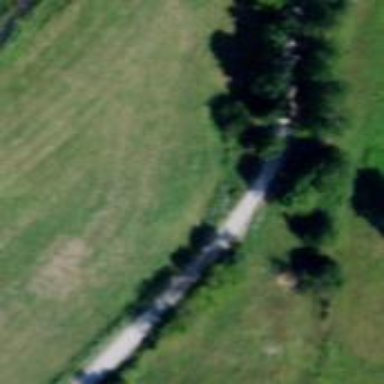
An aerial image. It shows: Unclassified road.